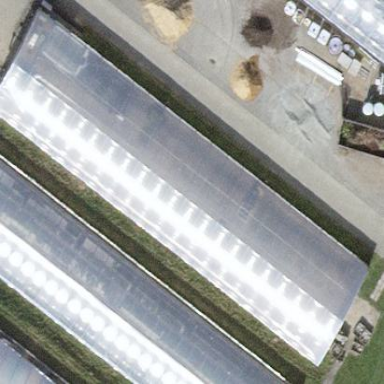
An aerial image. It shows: Greenhouse.